Interaction volume radius: 5 \u00c5
Interaction volume height: 20 \u00c5
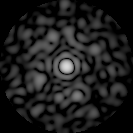
Disorder parameter: 0.8232